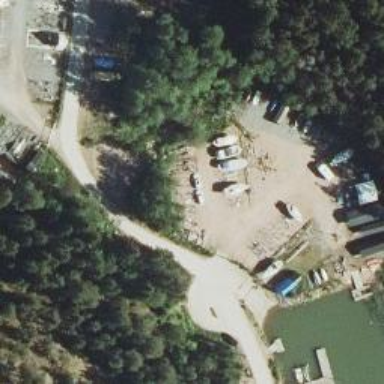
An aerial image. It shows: Boat storage area.